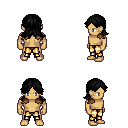
a pixel art fantasy rpg character, male body template, human, tanned skin, leather shoulder armor, gold greaves, black loose hair, four views (front, back, left, right), 2x2 character sprite sheet, small pixel art, hard edges, no anti-aliasing